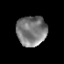
Tissue: prostate
Cell type: T cells
Senescence score: 0.351
Nuclear area (px): 885
Mean DAPI intensity: 122.507